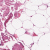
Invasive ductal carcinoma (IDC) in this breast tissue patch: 0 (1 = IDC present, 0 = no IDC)